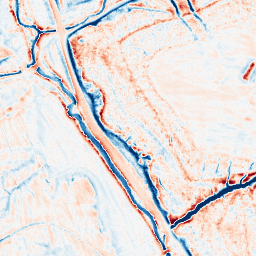
Category: edge_preserving
Decomposition family: anisotropic_diffusion
Decomposition parameters: iterations: 50
kappa: 50
gamma: 0.1
Upsampling method: lanczos
Upsampling parameters: scale: 4
Upsampling scale: 4